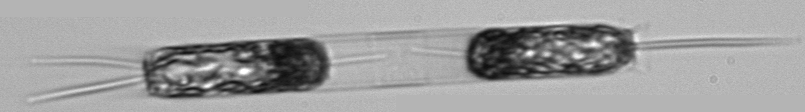
Label: Ditylum_brightwellii